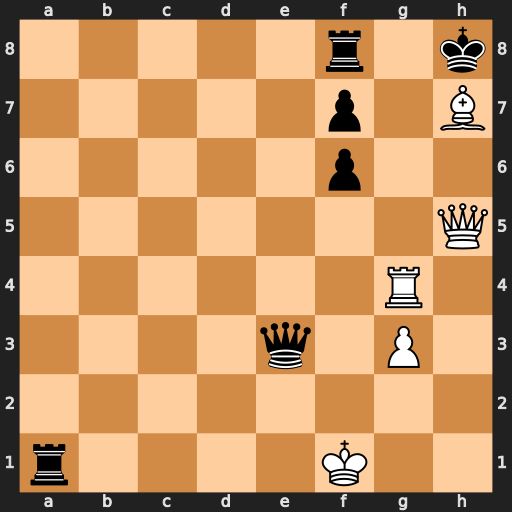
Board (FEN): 5r1k/5p1B/5p2/7Q/6R1/4q1P1/8/r4K2
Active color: w
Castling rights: -
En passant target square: -
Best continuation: Bb1+ Qh6 Qxh6#